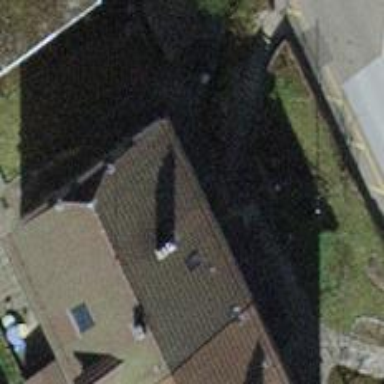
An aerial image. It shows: Apartment building with tile roof.